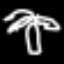
Label: palm tree